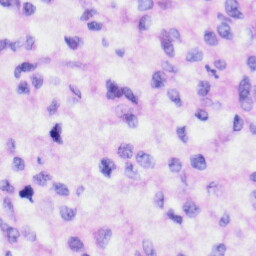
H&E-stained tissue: Liver